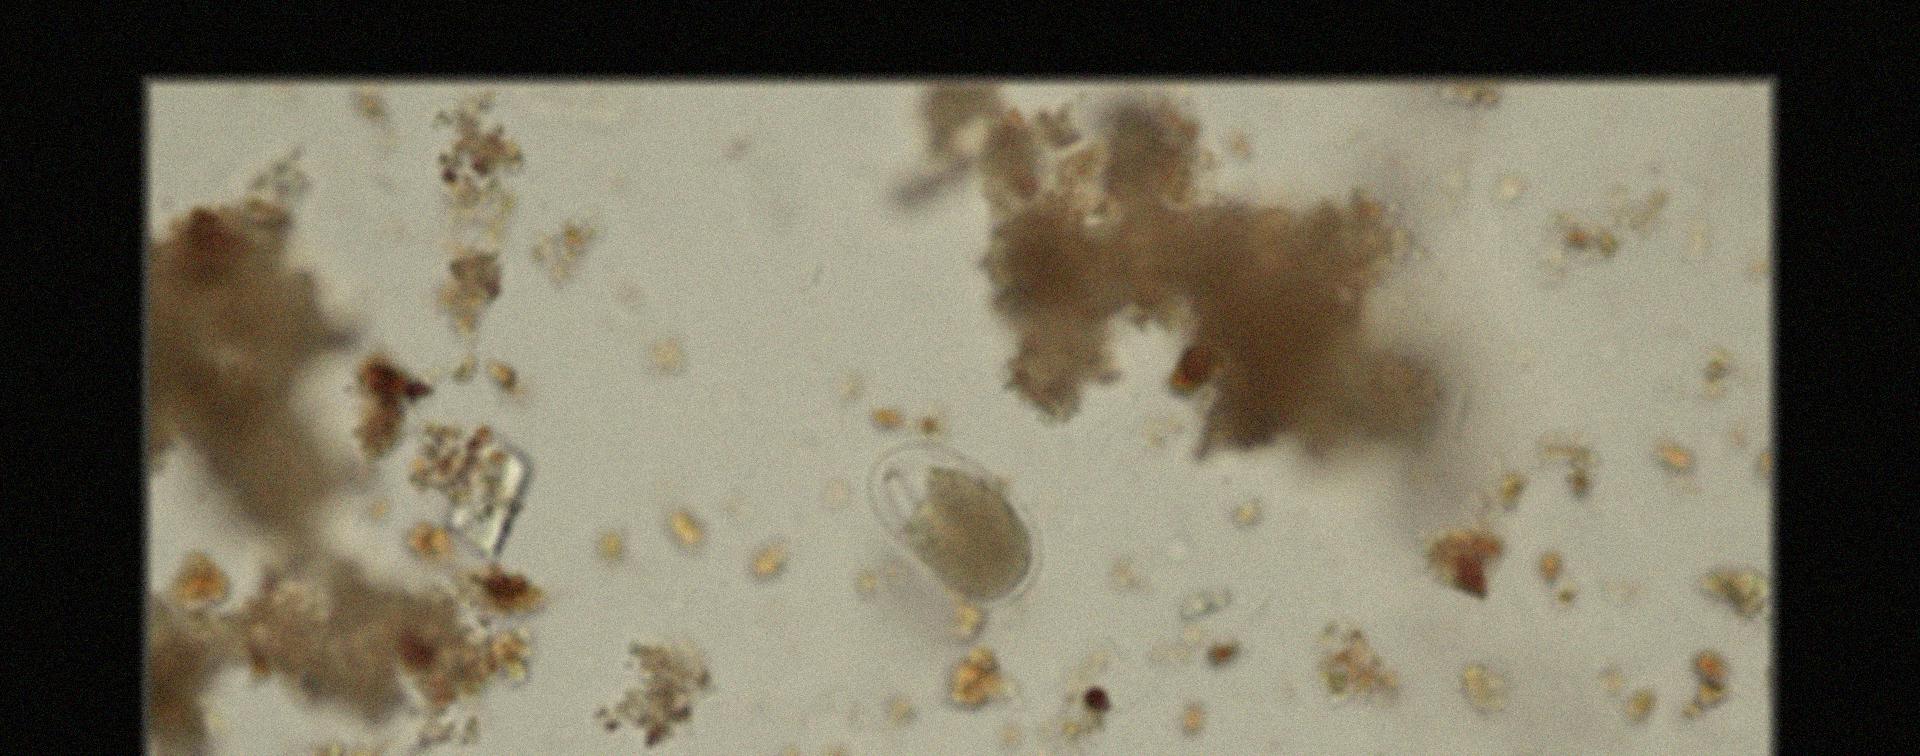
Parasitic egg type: Hookworm egg